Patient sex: M
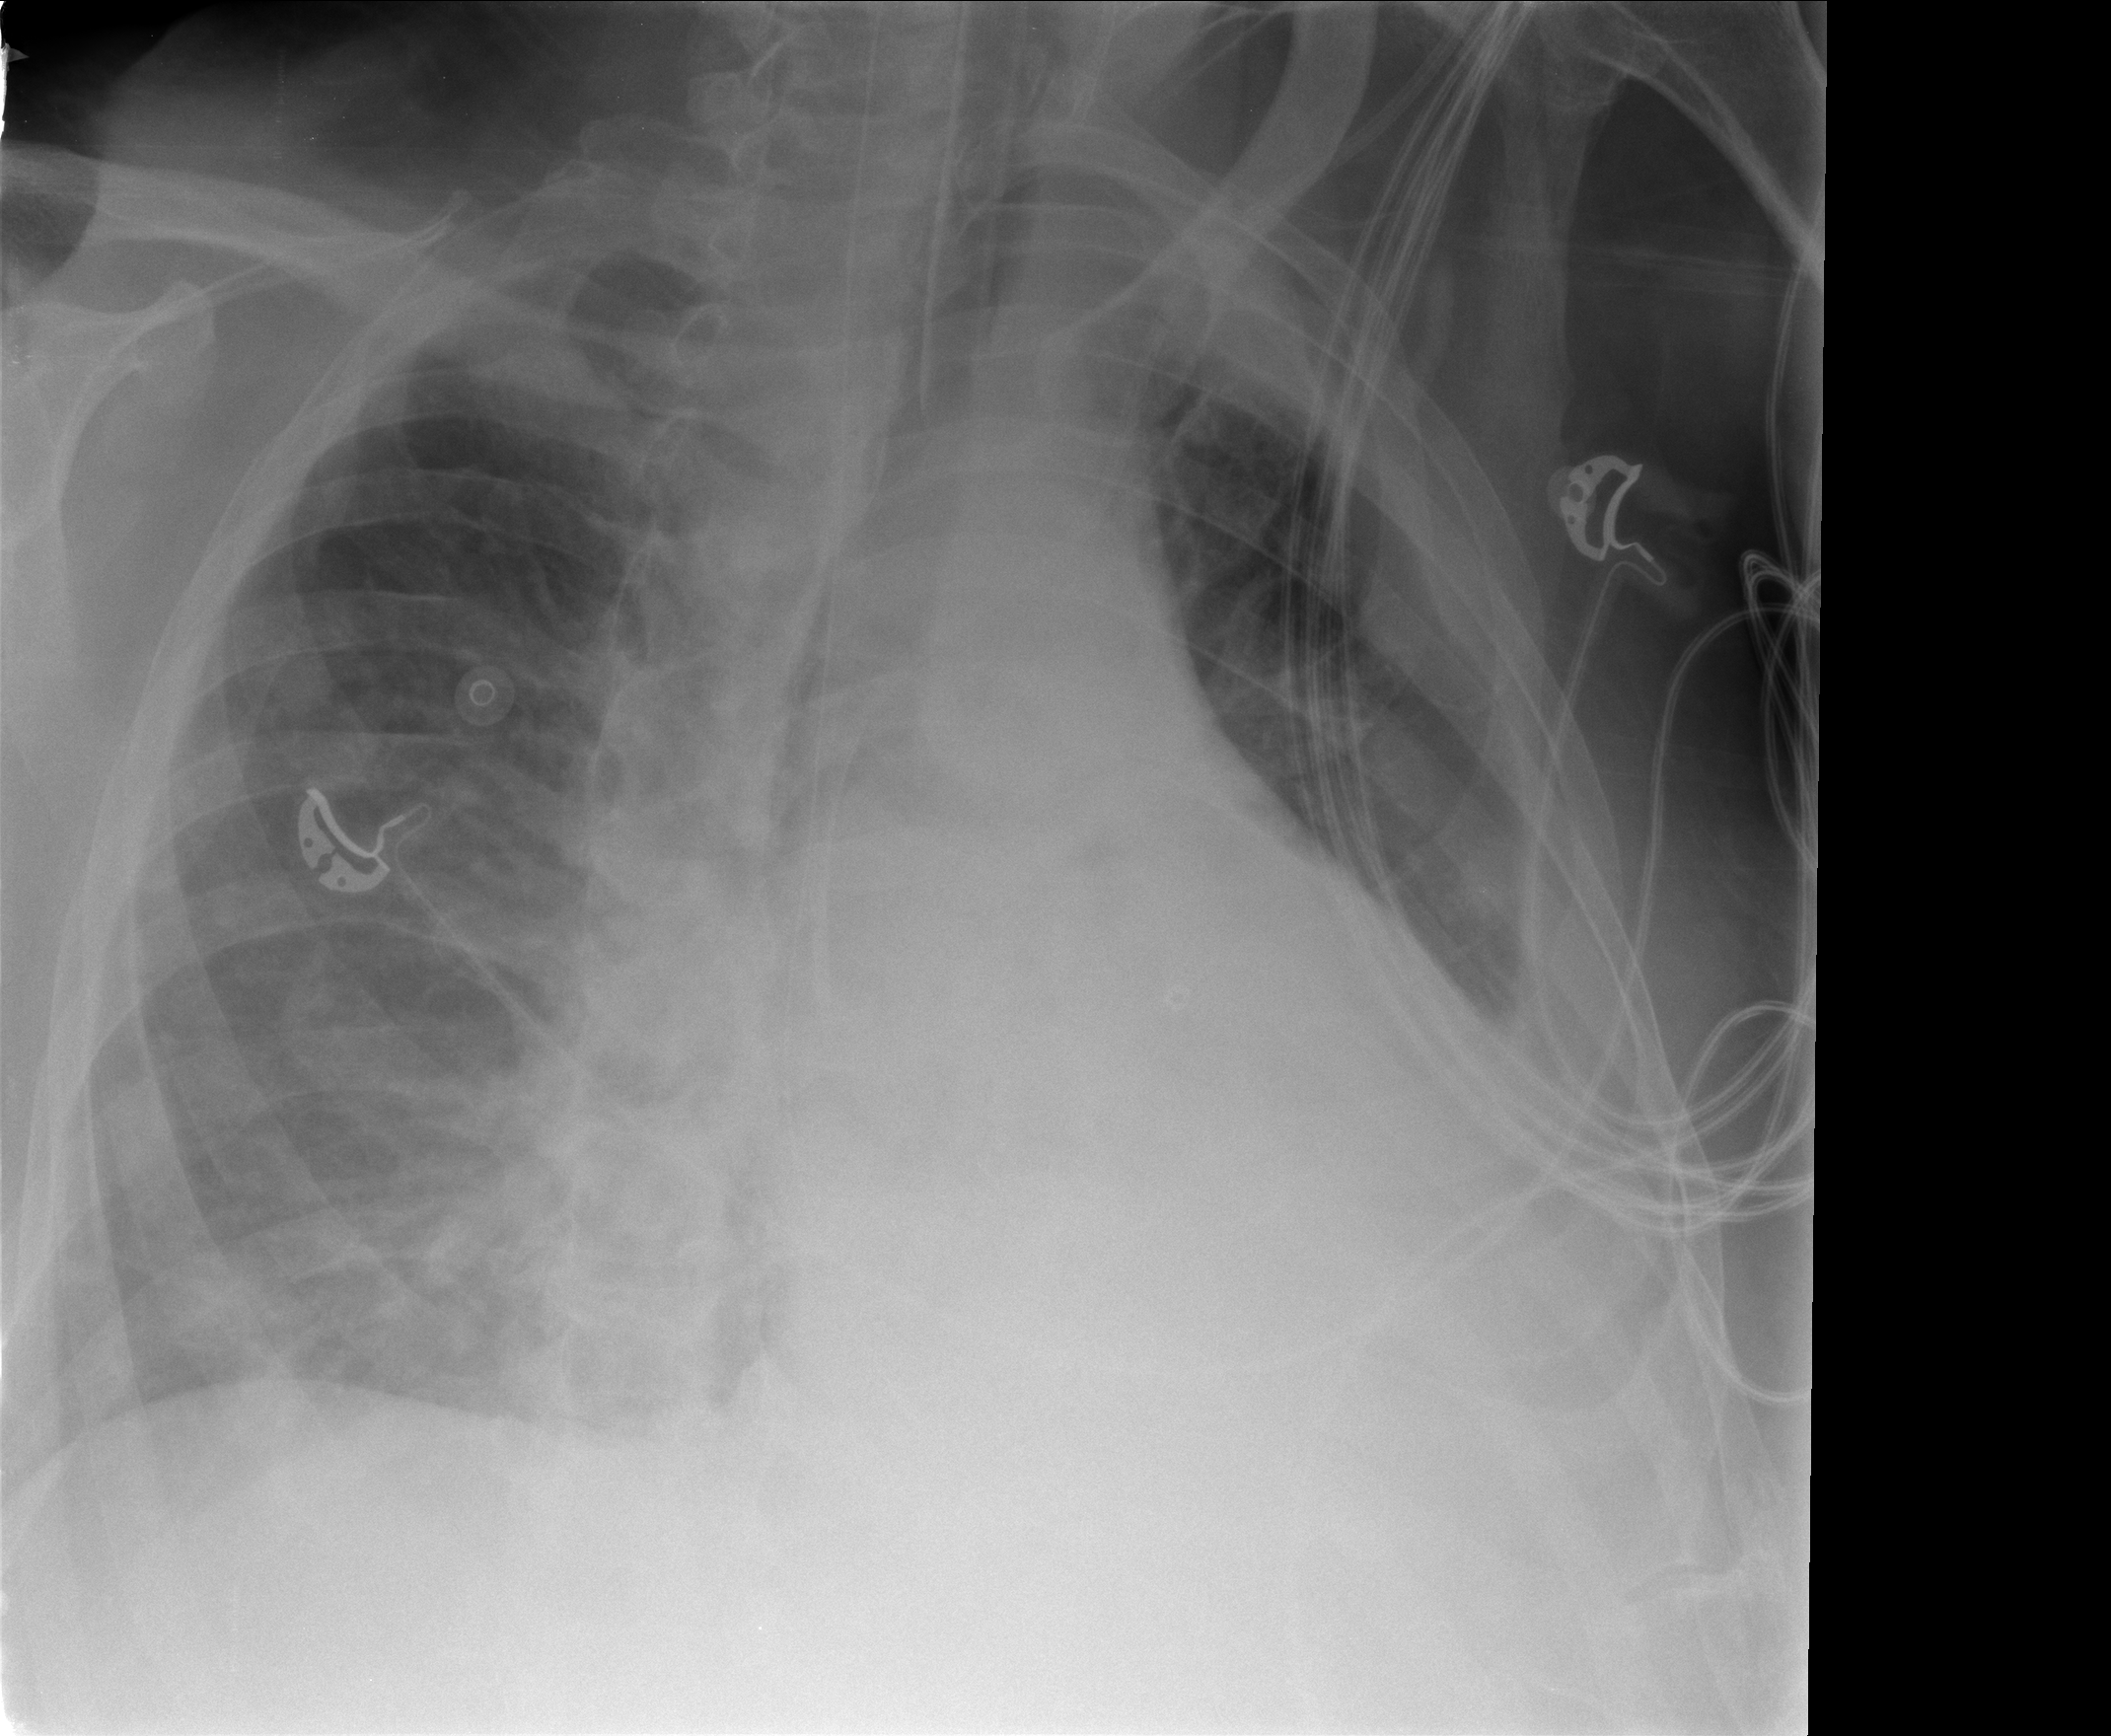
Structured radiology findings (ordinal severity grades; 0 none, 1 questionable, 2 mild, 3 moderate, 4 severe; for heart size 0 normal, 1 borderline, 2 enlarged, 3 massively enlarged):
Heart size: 2
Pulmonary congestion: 0
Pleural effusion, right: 1
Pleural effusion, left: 2
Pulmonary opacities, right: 2
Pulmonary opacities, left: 0
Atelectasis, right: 2
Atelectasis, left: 3